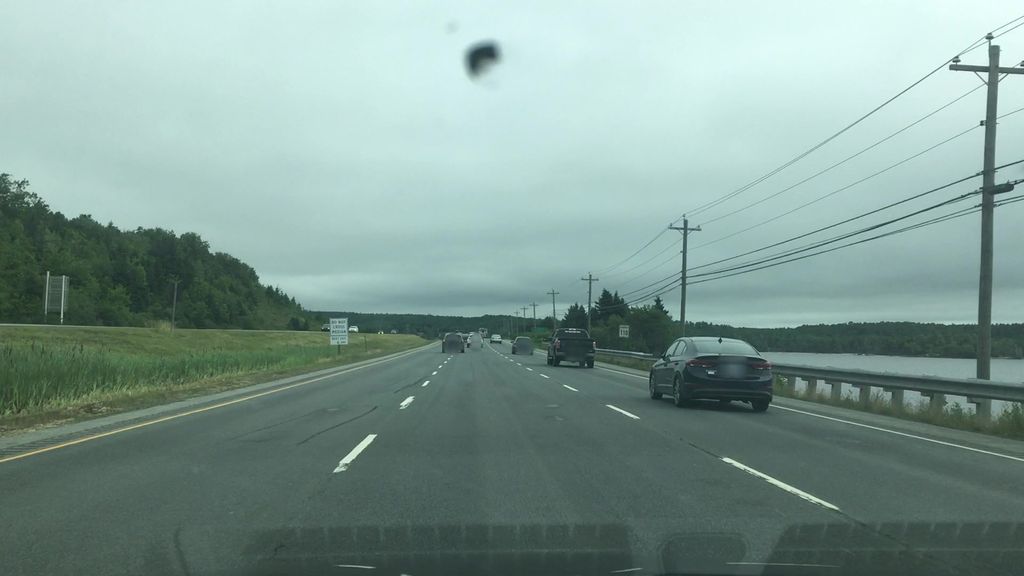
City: halifax